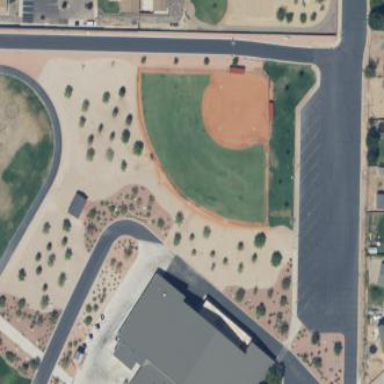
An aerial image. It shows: Baseball pitch for leisure land.